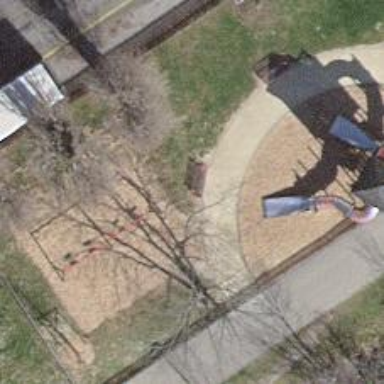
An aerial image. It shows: Red bench.